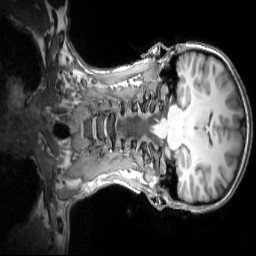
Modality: T1w
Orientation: coronal
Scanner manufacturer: siemens
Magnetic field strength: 3 T
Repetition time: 2.3 s
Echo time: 0.0033 s